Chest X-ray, PA view. Patient: 32 years old, sex M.
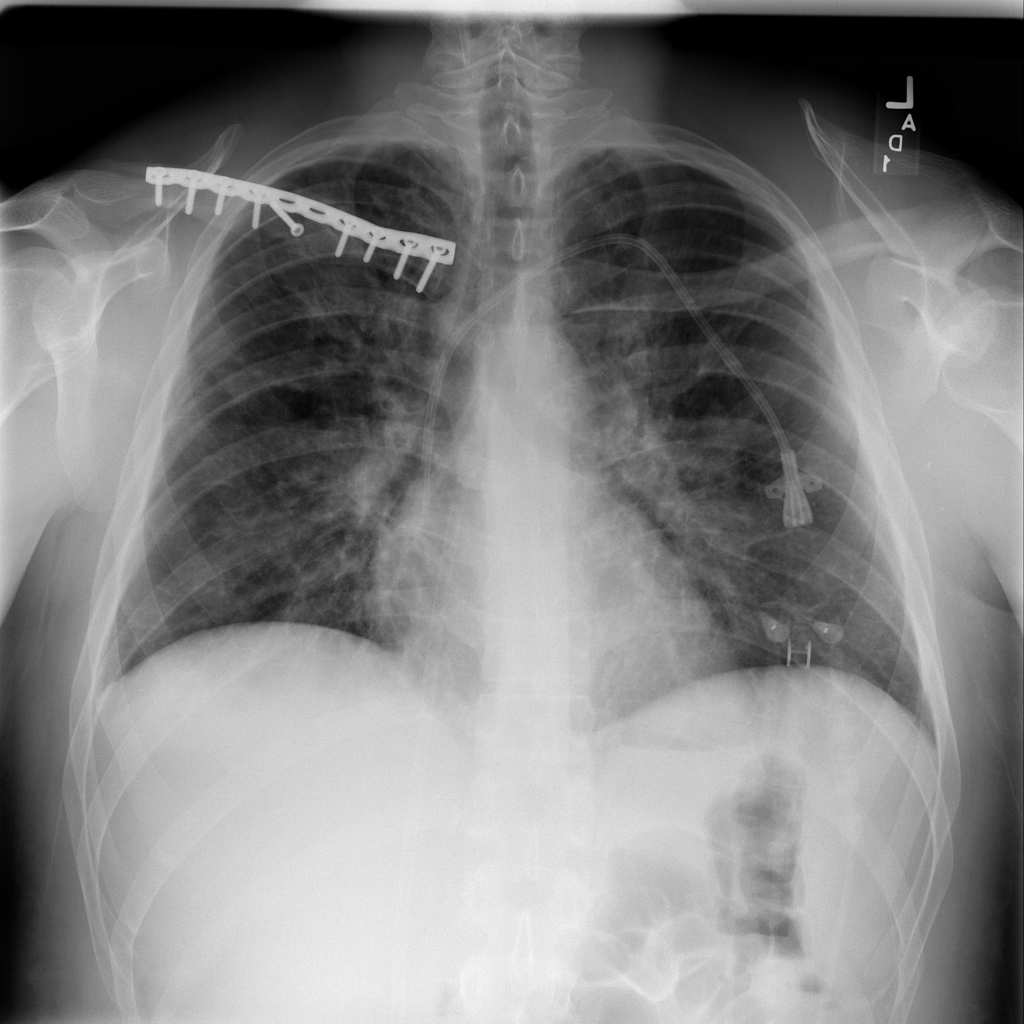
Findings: Pneumonia